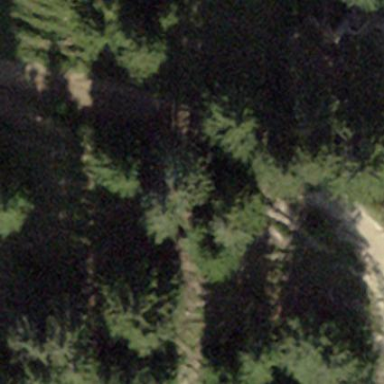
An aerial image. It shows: Forest area.